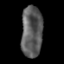
Tissue: lung
Cell type: Epithelial cells
Senescence score: 0.2156
Nuclear area (px): 1059
Mean DAPI intensity: 91.756